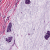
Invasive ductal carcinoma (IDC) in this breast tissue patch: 1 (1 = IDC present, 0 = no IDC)